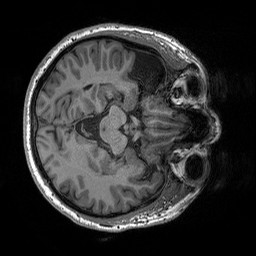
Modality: T1w
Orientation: axial
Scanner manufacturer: siemens
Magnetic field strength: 3 T
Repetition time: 2.3 s
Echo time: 0.00298 s